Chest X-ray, AP view. Patient: 32 years old, sex M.
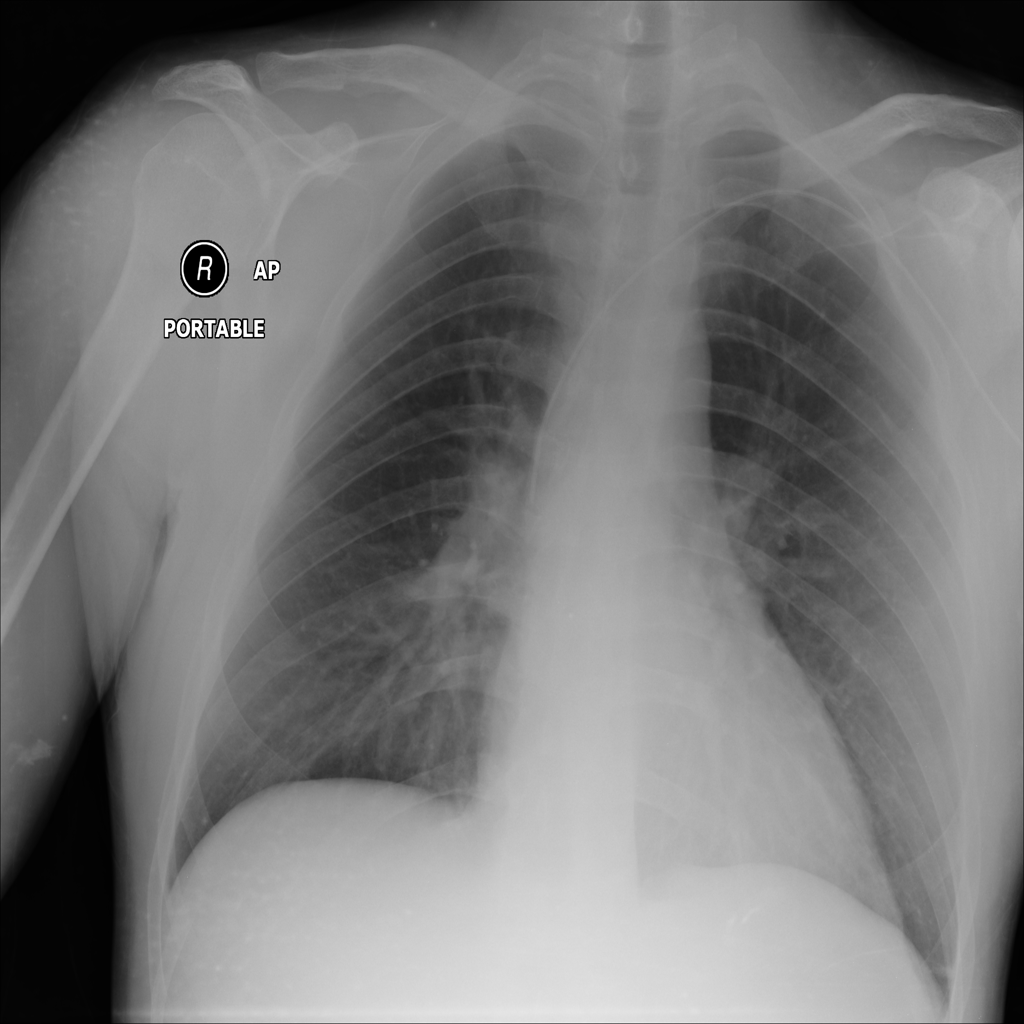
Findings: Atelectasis